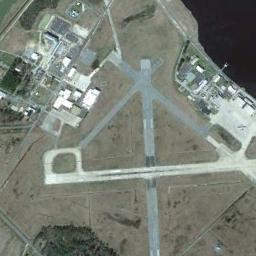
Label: airport